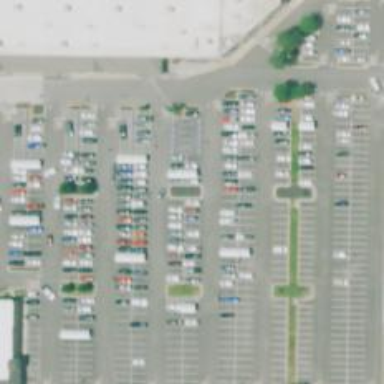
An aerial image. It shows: Parking space is available.